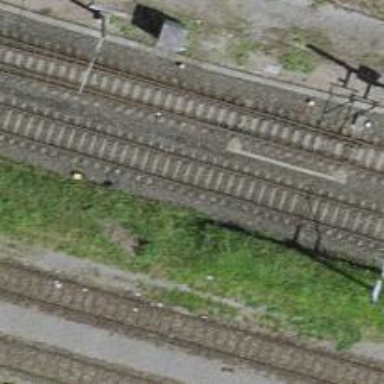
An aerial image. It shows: Single railway track with electrified contact line.